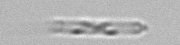
Label: Cerataulina_pelagica